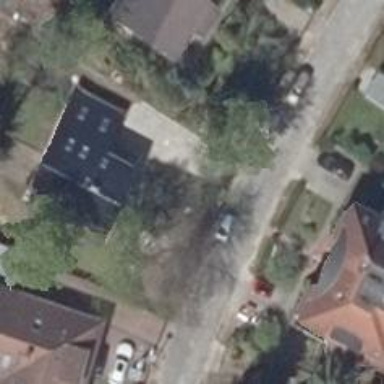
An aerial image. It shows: Residential road.